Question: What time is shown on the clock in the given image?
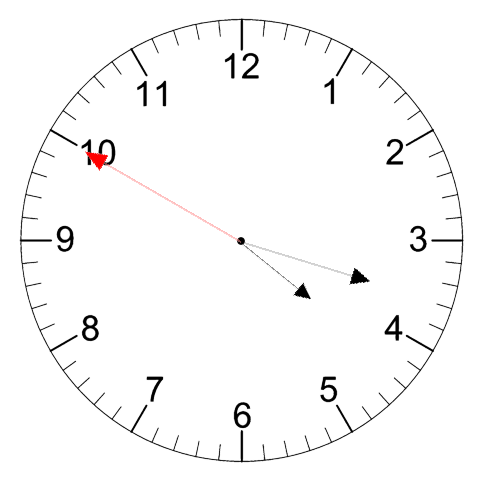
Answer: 04:17:50